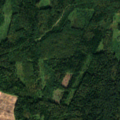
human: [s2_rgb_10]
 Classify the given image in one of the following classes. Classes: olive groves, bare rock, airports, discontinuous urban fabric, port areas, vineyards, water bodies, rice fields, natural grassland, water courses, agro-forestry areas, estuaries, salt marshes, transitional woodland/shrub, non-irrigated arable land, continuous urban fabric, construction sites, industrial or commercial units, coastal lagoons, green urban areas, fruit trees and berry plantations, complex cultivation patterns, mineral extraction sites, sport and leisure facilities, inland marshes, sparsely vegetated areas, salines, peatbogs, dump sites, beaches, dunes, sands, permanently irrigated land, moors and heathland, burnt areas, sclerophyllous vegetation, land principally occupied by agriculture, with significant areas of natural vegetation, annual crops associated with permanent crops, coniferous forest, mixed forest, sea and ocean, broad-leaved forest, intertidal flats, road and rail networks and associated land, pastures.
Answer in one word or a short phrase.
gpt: non-irrigated arable land, broad-leaved forest, coniferous forest, mixed forest